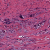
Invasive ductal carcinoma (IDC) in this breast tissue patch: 1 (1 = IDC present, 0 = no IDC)